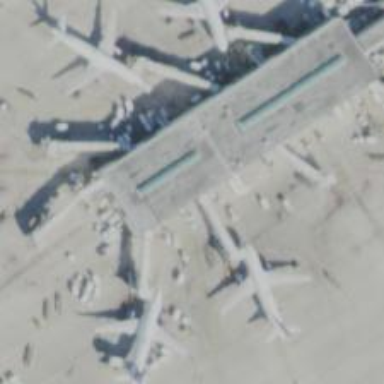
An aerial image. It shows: Airport gate.